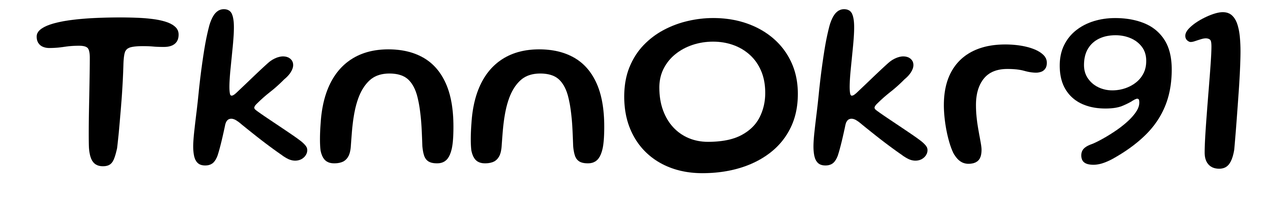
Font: Gluten_Regular